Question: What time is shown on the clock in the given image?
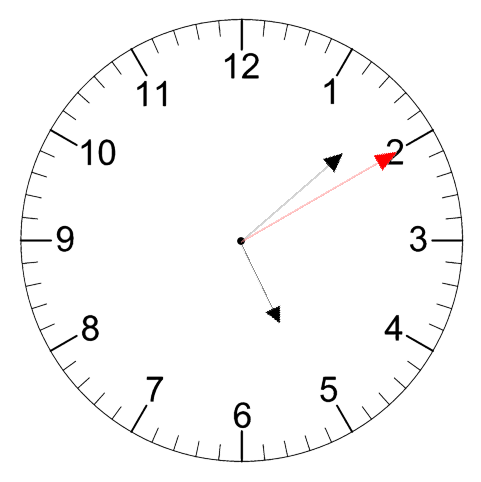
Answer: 05:08:10